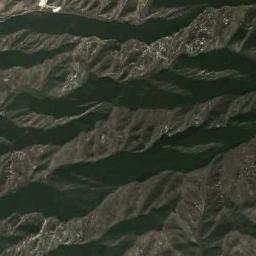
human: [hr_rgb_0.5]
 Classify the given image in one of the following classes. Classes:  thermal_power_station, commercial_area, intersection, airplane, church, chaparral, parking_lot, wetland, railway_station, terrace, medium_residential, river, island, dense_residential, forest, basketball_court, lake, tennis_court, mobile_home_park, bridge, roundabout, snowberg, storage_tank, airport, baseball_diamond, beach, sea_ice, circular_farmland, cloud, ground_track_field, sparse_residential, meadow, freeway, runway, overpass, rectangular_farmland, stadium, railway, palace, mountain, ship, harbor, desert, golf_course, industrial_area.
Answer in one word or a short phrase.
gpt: mountain